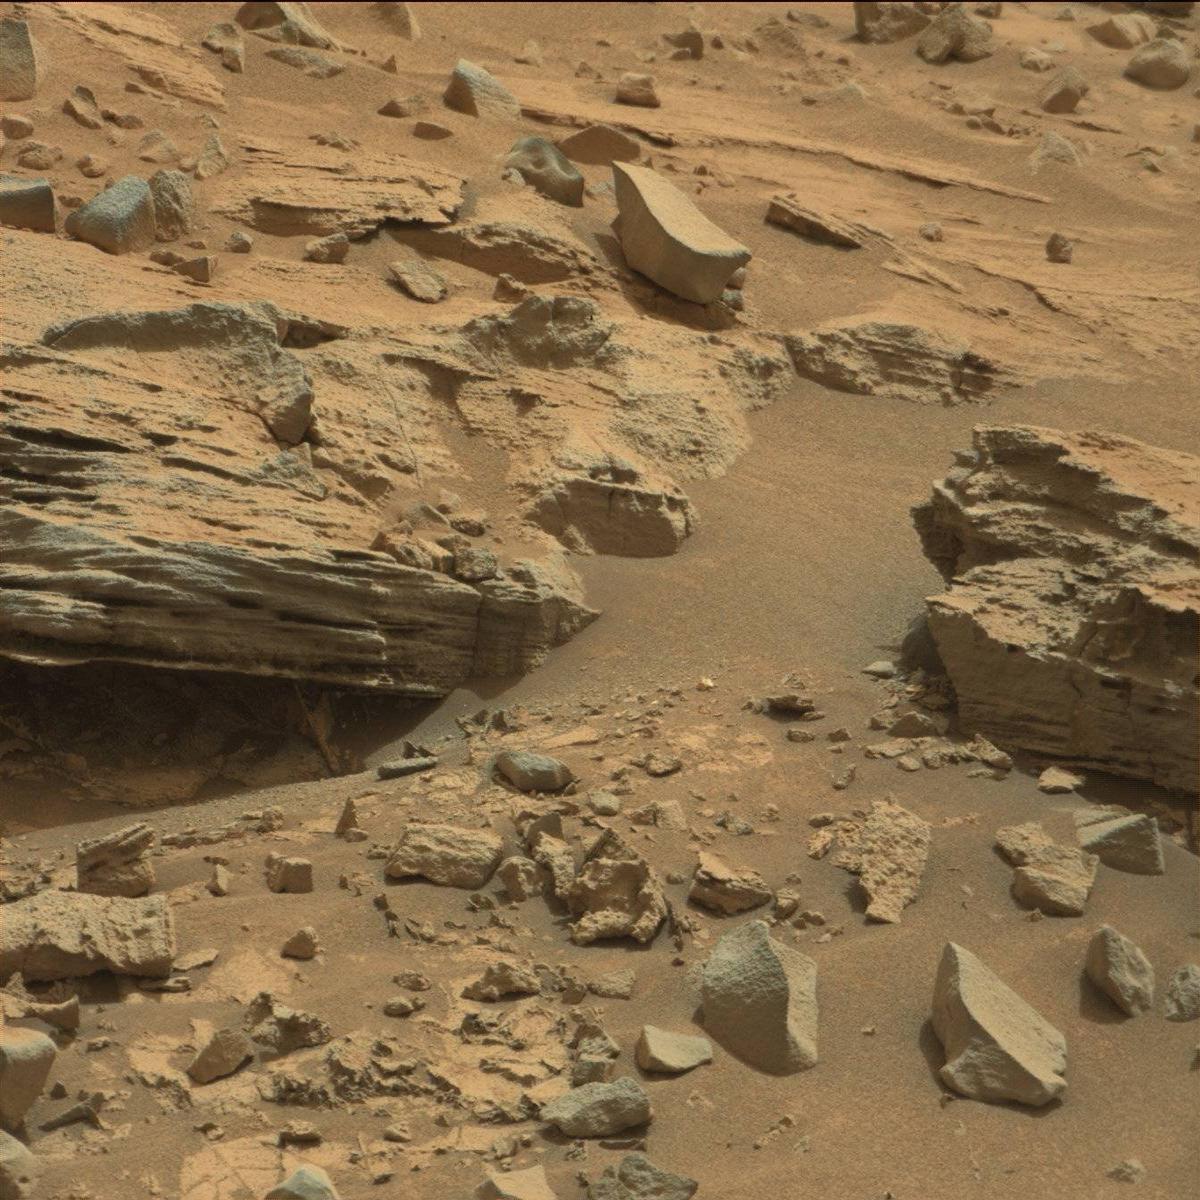
Terrain classes present: Bedrock, Rock, Sand / Soil